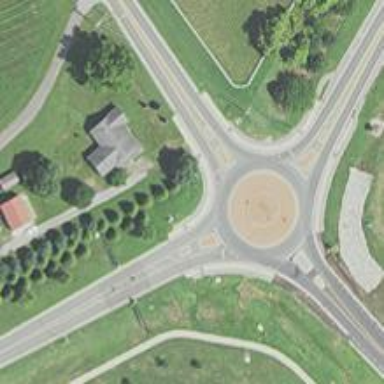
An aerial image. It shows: Secondary road with asphalt surface leading to roundabout. There is separate cycleway.